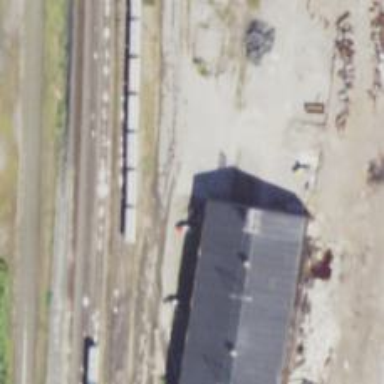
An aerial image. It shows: Railway siding for service.